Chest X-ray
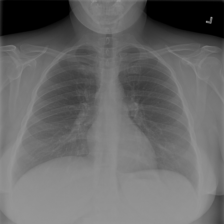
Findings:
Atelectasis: negative
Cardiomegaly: negative
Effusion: negative
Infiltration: negative
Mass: negative
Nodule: negative
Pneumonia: negative
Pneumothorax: negative
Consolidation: negative
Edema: negative
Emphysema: negative
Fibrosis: negative
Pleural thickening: negative
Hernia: negative